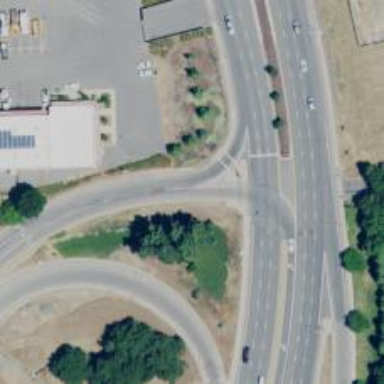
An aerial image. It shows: Trunk link highway with asphalt surface.